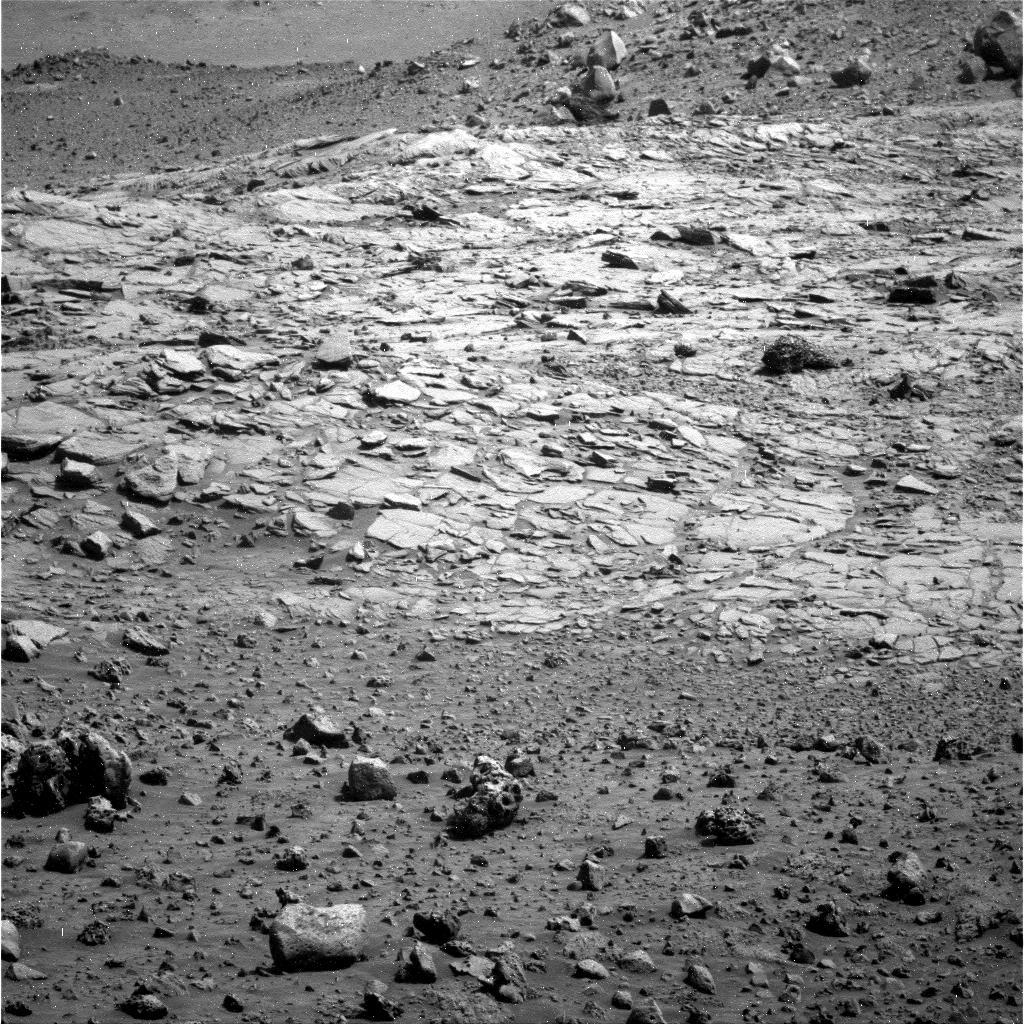
Terrain classes present: Bedrock, Gravel / Sand / Soil, Rock, Shadow